Interaction volume radius: 5 \u00c5
Interaction volume height: 35 \u00c5
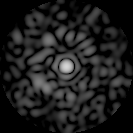
Disorder parameter: 0.8032